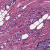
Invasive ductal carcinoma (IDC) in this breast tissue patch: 0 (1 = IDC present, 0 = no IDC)